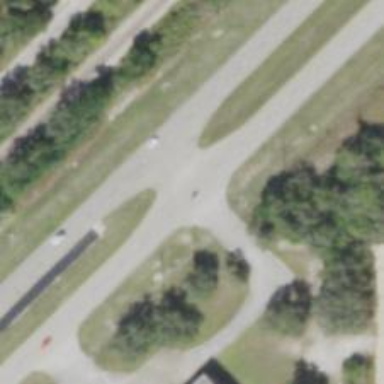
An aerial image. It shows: Trunk link highway.